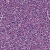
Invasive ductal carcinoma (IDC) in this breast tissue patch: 1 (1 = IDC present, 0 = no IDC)